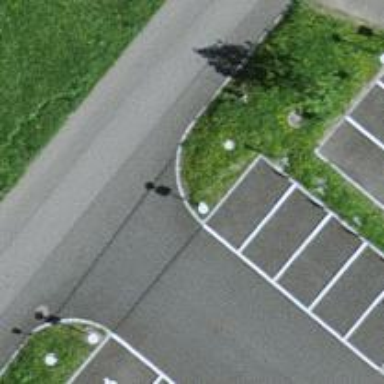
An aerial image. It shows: Street side parking area.